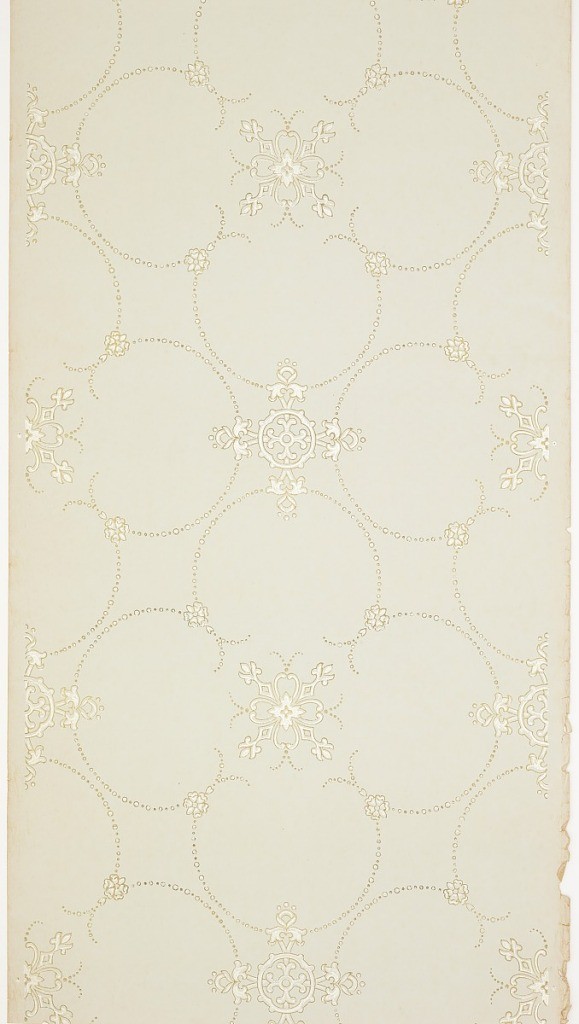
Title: Ceiling paper
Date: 1905–1915
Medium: Machine-printed paper, liquid mica
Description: Large beaded quatrefoils with small five-petal flower motif and fleuron insets connected by larger fleurons. Printed in white liquid mica and gold liquid mica on pale blue ground.